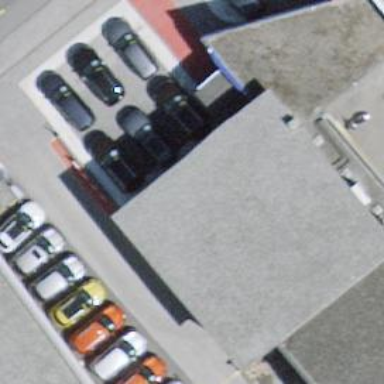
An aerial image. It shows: Car shop.